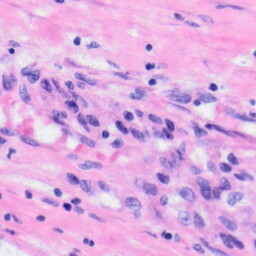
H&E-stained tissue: Liver